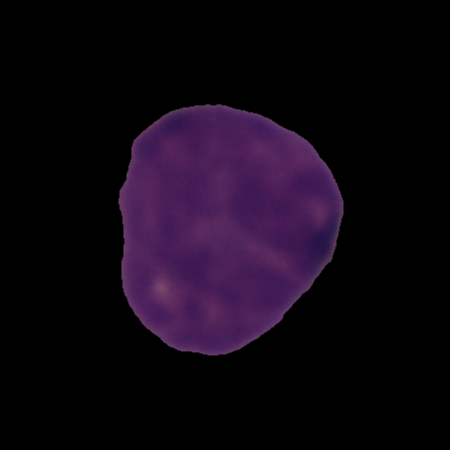
Label: cancer